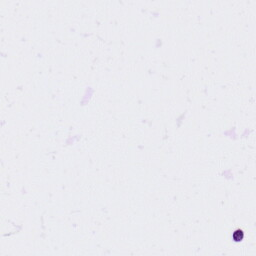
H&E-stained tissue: Colon